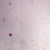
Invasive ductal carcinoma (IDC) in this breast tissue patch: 0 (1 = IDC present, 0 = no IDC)